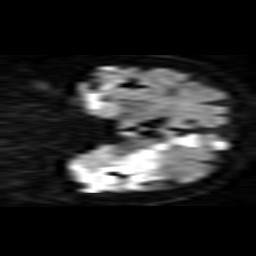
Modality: TRACE
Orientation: coronal
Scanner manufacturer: philips
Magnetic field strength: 1.5 T
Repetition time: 4.684 s
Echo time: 0.07764 s